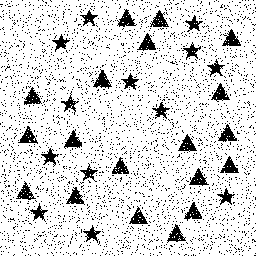
Squares: 0
Triangles: 19
Stars: 13
Total shapes: 32